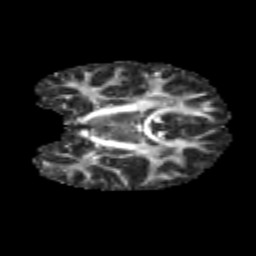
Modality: FA
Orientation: coronal
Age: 13
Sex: female
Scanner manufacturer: siemens
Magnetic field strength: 3 T
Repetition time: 3.8 s
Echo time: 0.07 s